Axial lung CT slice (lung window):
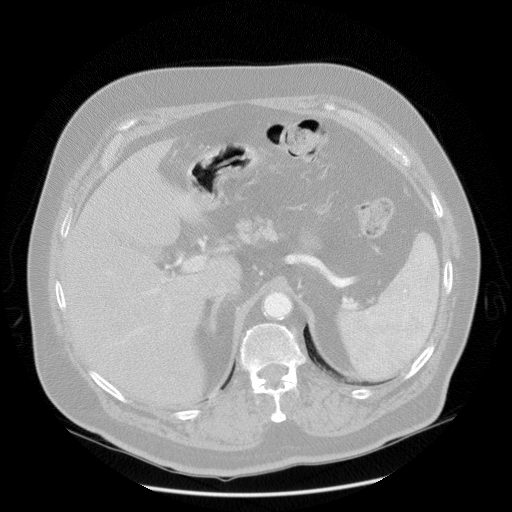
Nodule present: no